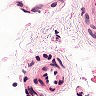
Metastatic tissue present: no